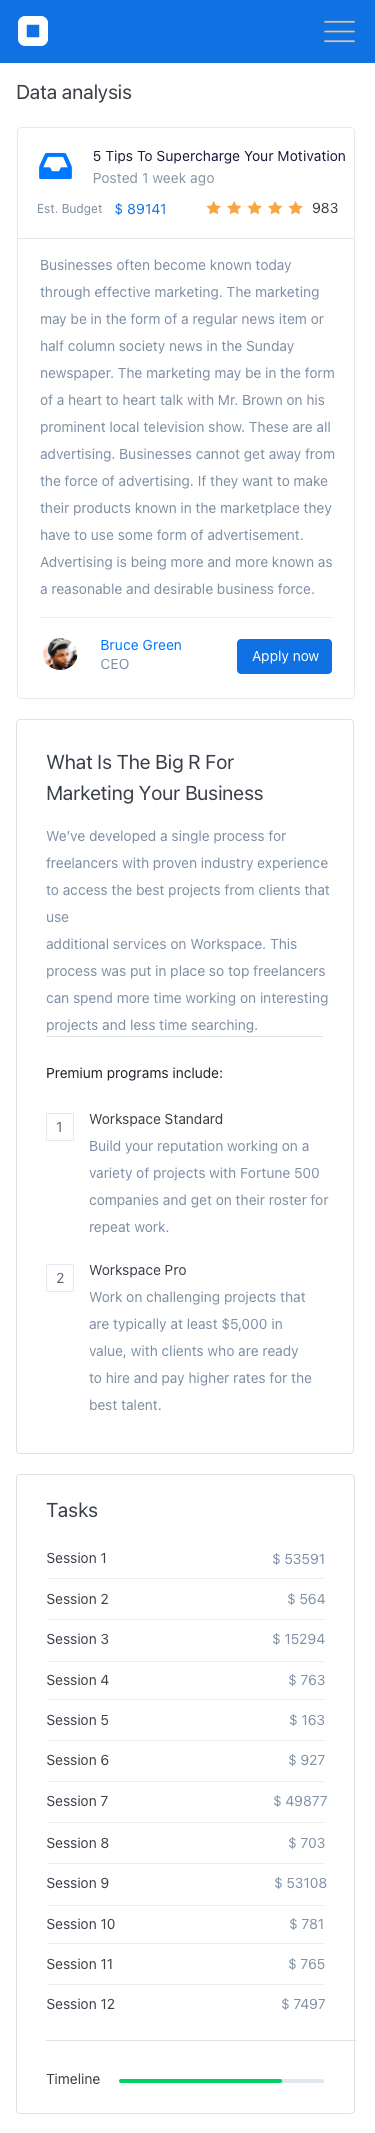
Text in this UI design:
Tasks
Timeline
Session 1
Session 2
Session 3
$ 15294
$ 53591
$ 564
Session 4
Session 5
Session 6
$ 927
$ 763
$ 163
Session 7
Session 8
Session 9
$ 53108
$ 49877
$ 703
Session 10
Session 11
Session 12
$ 7497
$ 781
$ 765
1
Workspace Standard
Build your reputation working on a variety of projects with Fortune 500 companies and get on their roster for repeat work.
2
Workspace Pro
Work on challenging projects that are typically at least $5,000 in value, with clients who are ready to hire and pay higher rates for the best talent.
Premium programs include:
We’ve developed a single process for freelancers with proven industry experience to access the best projects from clients that use
additional services on Workspace. This process was put in place so top freelancers can spend more time working on interesting
projects and less time searching.
What Is The Big R For
Marketing Your Business
5 Tips To Supercharge Your Motivation
Posted 1 week ago
$ 89141
Est. Budget
Bruce Green
CEO
Businesses often become known today through effective marketing. The marketing may be in the form of a regular news item or half column society news in the Sunday newspaper. The marketing may be in the form of a heart to heart talk with Mr. Brown on his prominent local television show. These are all advertising. Businesses cannot get away from the force of advertising. If they want to make their products known in the marketplace they have to use some form of advertisement. Advertising is being more and more known as a reasonable and desirable business force.
Apply now
983
Data analysis